Field crop: maize
Growth stage: 1
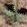
Species: datura